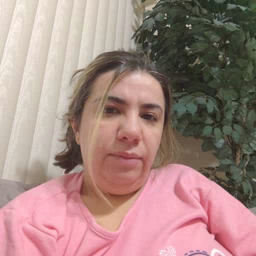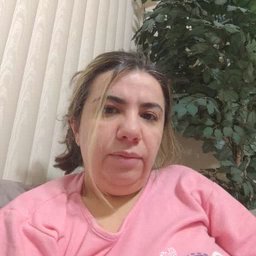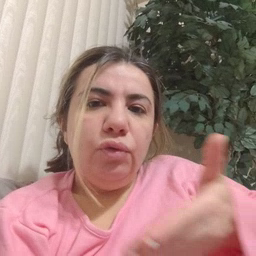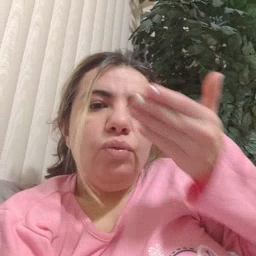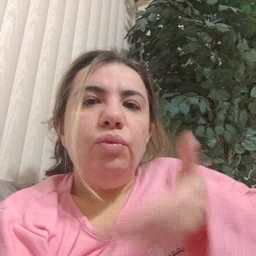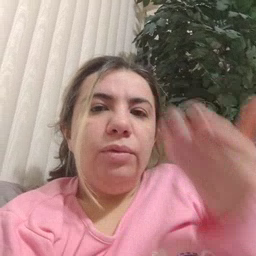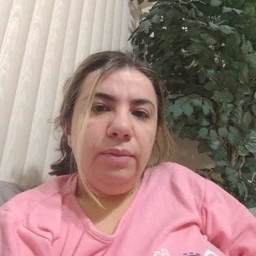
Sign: cereal